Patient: sex F, age 65
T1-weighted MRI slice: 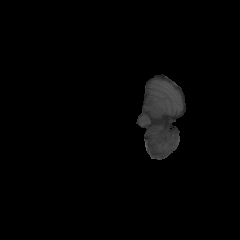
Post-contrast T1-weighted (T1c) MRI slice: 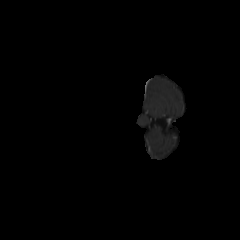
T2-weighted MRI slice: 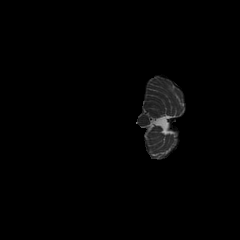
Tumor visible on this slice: no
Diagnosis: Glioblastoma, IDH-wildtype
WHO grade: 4